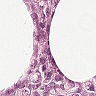
Metastatic tissue present: yes